Field crop: maize
Growth stage: 2
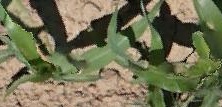
Species: maize